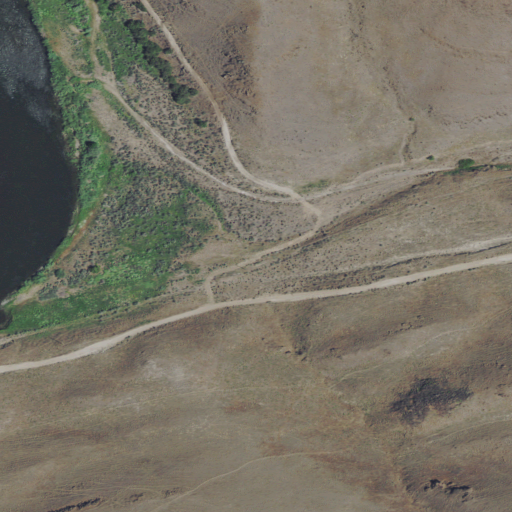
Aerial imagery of valley in Oregon named Scott Canyon containing grassland, open development, shrub, herbaceous wetlands, open water, low intensity development, and medium intensity development